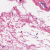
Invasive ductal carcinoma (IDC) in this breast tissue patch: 0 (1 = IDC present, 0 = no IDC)